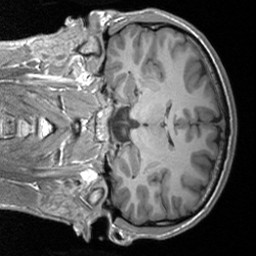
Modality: T1w
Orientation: coronal
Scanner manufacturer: siemens
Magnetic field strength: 3 T
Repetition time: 1.9 s
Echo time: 0.00226 s